Field crop: tomato
Growth stage: 1
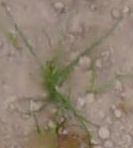
Species: cyperus